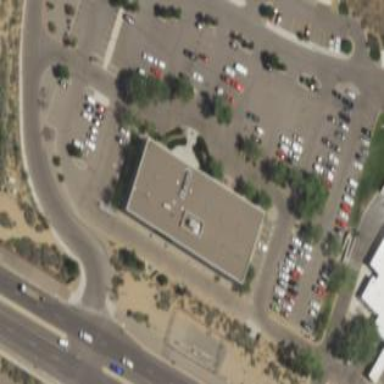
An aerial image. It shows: Hospital building.